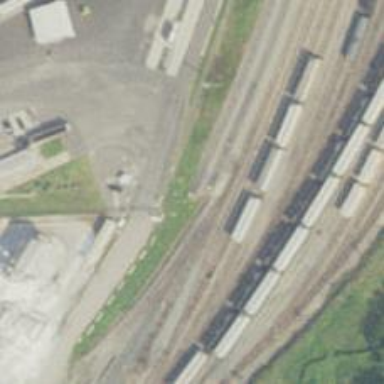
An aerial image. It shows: Railway stop.